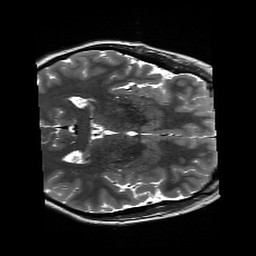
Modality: T2w
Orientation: axial
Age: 20
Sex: female
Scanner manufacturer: siemens
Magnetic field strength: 3 T
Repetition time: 13.52 s
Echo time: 0.088 s